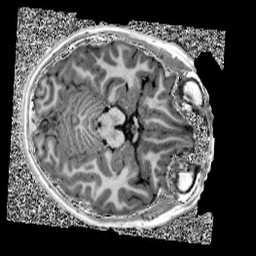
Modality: UNIT1
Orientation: axial
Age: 11
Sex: male
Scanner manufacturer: siemens
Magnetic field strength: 3 T
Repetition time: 4 s
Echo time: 0.00303 s